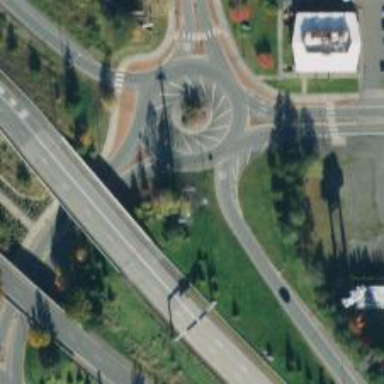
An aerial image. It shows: Secondary road leading to roundabout.